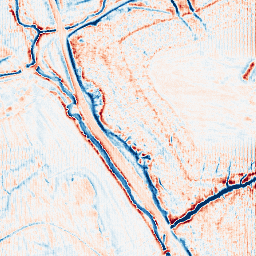
Category: edge_preserving
Decomposition family: anisotropic_diffusion
Decomposition parameters: iterations: 20
kappa: 50
gamma: 0.15
Upsampling method: fft_zeropad
Upsampling parameters: scale: 2
Upsampling scale: 2